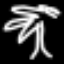
Label: palm tree